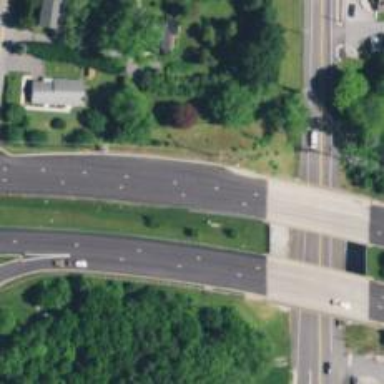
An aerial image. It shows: Asphalt road classified as trunk highway.